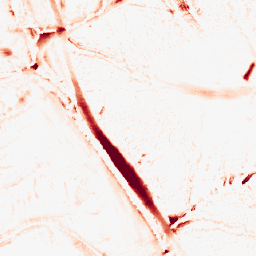
Category: morphological
Decomposition family: morphological
Decomposition parameters: operation: opening
size: 10
Upsampling method: nearest
Upsampling parameters: scale: 2
Upsampling scale: 2